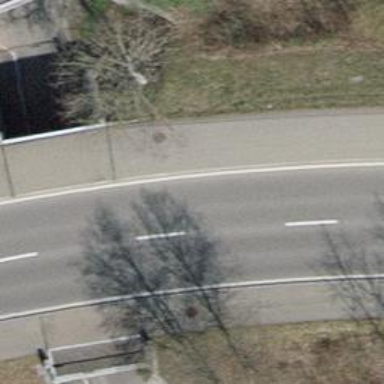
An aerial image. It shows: Primary highway bridge with asphalt surface and separate sidewalk.